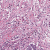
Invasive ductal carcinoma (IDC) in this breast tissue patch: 1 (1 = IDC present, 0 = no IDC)